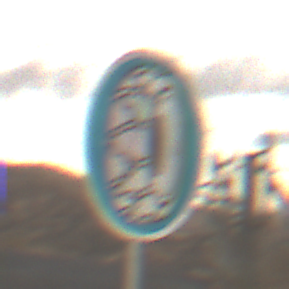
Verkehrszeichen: SchneekettenVorgeschrieben
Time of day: SunriseSunset
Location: Outdoor (RoadRail)
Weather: PartlyCloudy
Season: NotSpecified
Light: Natural